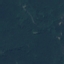
Land use / land cover: Forest